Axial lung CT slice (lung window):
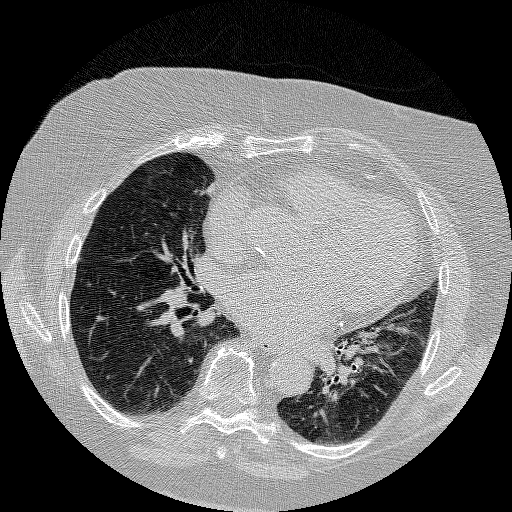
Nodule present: no